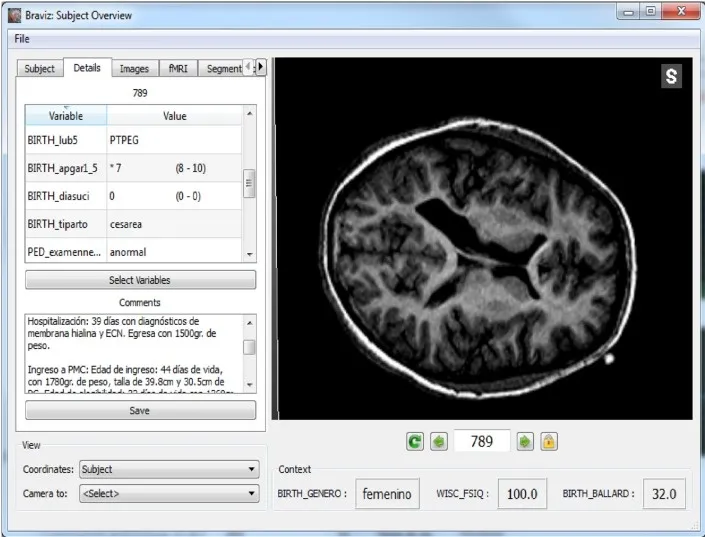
Details of a subject with possible PVL, the left panel shows values for several variables as well as the full clinical history.
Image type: radiology (mri)